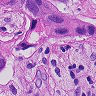
Metastatic tissue present: yes